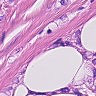
Metastatic tissue present: yes